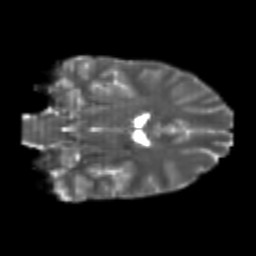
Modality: T2w
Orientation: coronal
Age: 20
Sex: male
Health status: healthy
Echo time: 0.074 s